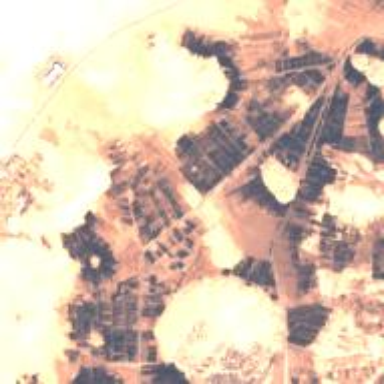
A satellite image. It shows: Beautiful orchard with date palms trees.